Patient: sex F, age 57
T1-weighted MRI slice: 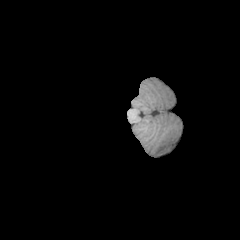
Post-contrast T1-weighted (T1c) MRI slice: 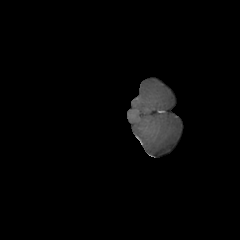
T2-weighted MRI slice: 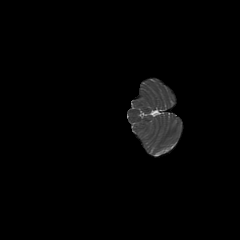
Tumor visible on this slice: no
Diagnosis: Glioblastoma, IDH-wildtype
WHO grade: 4